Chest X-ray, PA view. Patient: 66 years old, sex M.
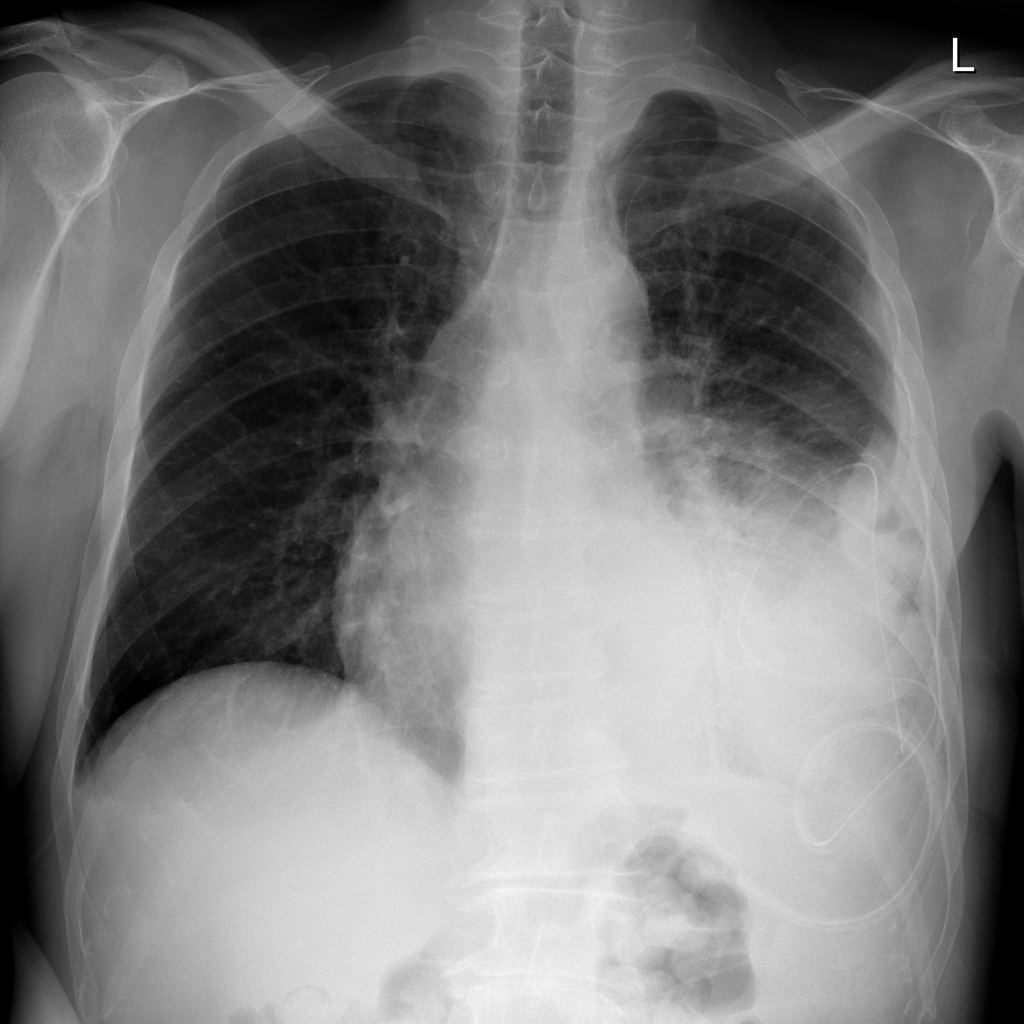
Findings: Effusion, Pneumothorax